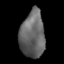
Tissue: lung
Cell type: Epithelial cells
Senescence score: 0.1684
Nuclear area (px): 1123
Mean DAPI intensity: 102.575